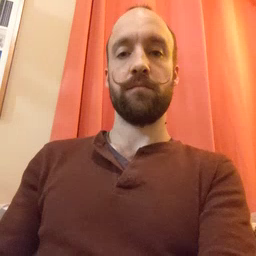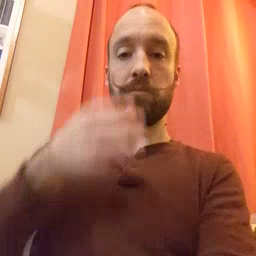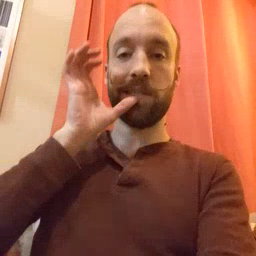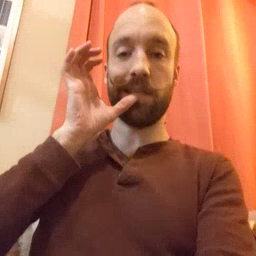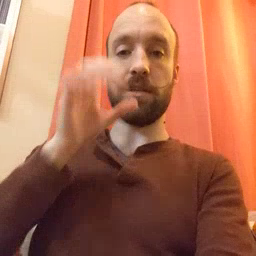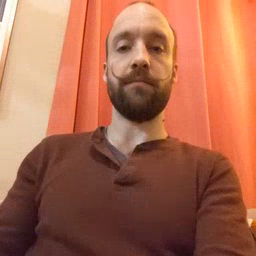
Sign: drink